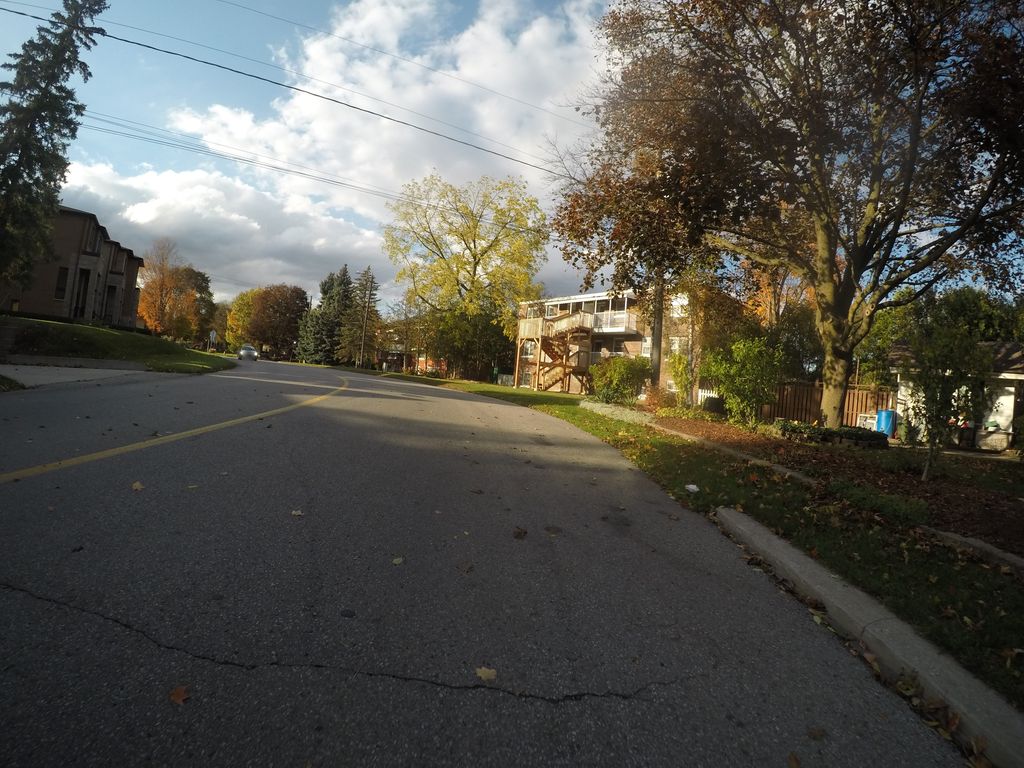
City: kitchener-waterloo